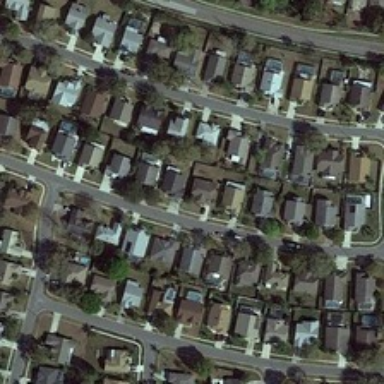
Many buildings and green trees are in a dense residential area .